Field crop: maize
Growth stage: 2
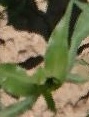
Species: maize